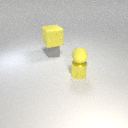
small yellow metal cylinder in front of small gray rubber cube